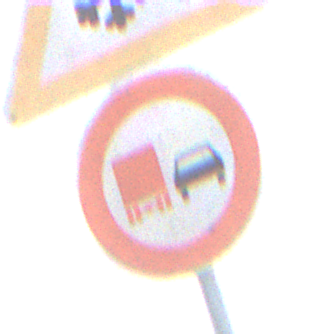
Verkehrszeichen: UeberholverbotKraftfahrzeuge
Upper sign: SchneeOderEisglaette
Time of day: SunriseSunset
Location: Outdoor (Nature)
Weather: PartlyCloudy
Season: NotSpecified
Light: Natural